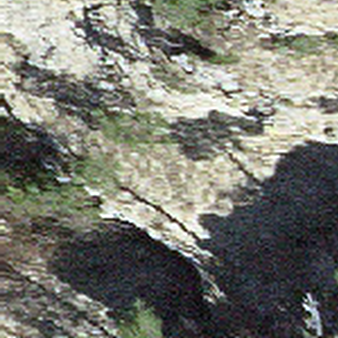
Label: other